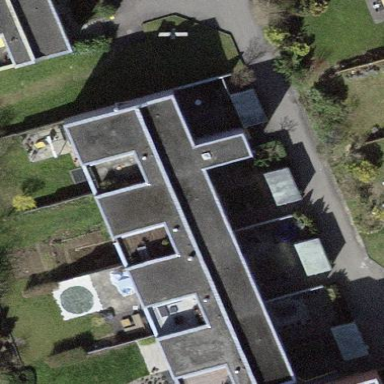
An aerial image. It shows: Residential building.